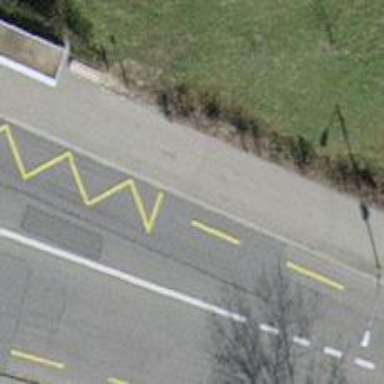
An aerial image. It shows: Asphalt sidewalk.